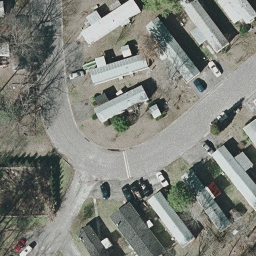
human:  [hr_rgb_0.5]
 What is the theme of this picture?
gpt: mobile home park